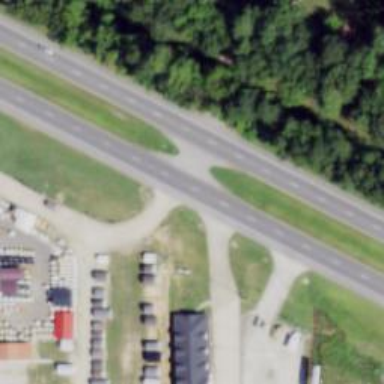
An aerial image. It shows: Primary highway with asphalt surface and dual carriageway.